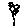
Label: flower